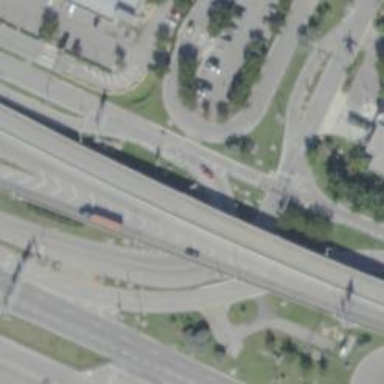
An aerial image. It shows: Tertiary road with asphalt surface.